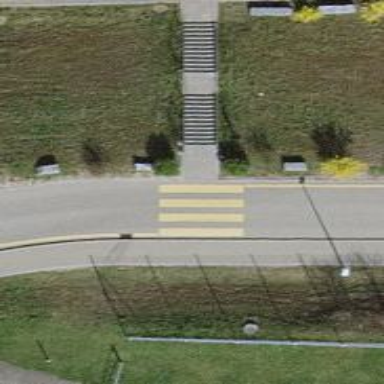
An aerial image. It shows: Uncontrolled zebra crossing on the road.